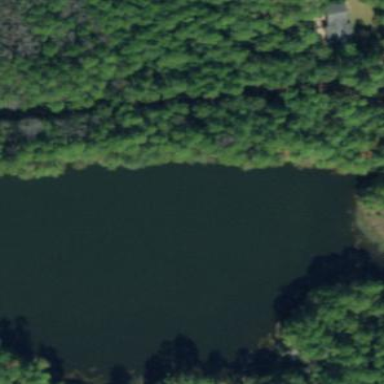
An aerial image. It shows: Pond with natural water.